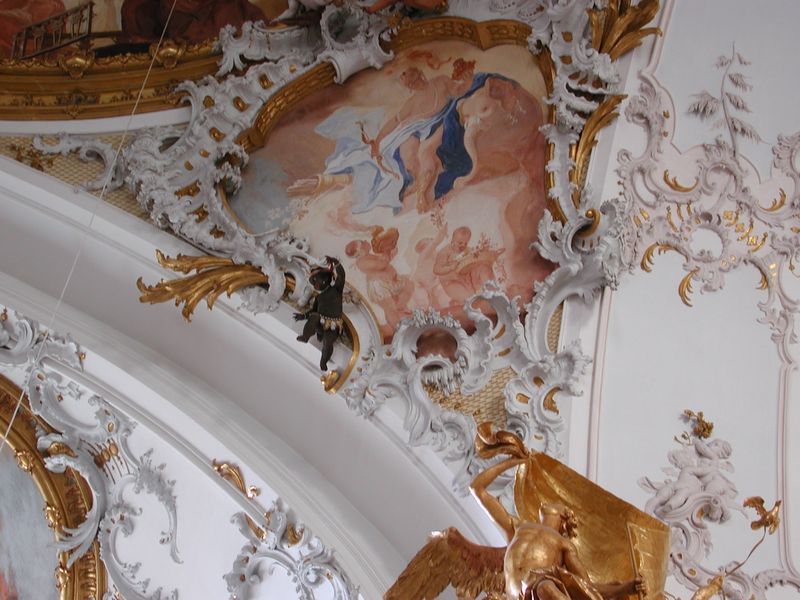
Titel: Deckenfresken der Klosterkiche Zwiefalten
Künstler: Franz Joseph Spiegler
Standort: Reutlingen, Kloster Zwiefalten (EU - D - BW)
Schlagwörter: blau, gemälde, gott, haut, himmel, nackt, weiß, schwarz, barock, diener, taube, kirche, gold, decke, rokoko, rosa, fliegen, engel, relief, ecke, bogen, ornamente, stuck, fotografie, neger, gewölbe, bayern, scharz, zwickel, photo, mohr, fresko, putten, décor, gravure, fotographie, peinture, verzierungen, elefant, couleur, chateau, heiliger geist, sculpture, motif, dorure, fiegen, renaissance, décoration, plafonnier